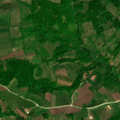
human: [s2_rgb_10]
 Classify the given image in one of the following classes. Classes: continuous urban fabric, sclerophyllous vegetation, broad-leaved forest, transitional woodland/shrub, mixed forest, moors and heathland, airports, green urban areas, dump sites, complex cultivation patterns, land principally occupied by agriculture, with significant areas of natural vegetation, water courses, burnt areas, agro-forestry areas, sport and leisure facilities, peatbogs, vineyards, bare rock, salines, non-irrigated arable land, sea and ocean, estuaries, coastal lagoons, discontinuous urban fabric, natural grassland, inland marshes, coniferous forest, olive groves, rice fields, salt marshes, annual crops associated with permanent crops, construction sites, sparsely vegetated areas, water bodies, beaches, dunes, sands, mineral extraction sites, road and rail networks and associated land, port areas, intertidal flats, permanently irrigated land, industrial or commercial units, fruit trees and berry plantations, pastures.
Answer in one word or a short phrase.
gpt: complex cultivation patterns, land principally occupied by agriculture, with significant areas of natural vegetation, broad-leaved forest